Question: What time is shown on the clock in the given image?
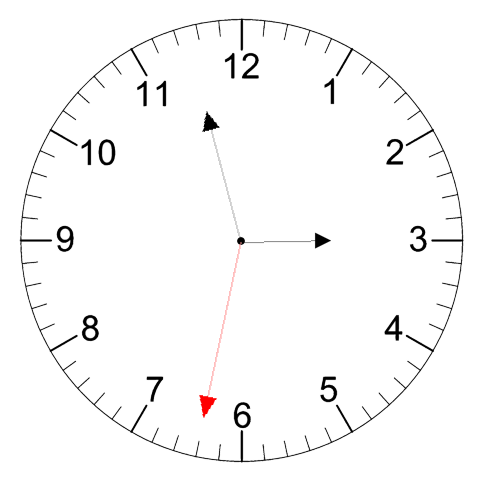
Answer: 02:57:32